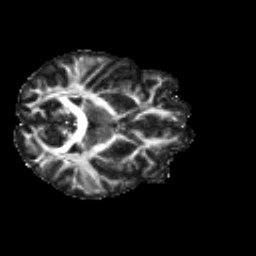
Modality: FA
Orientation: axial
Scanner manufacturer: siemens
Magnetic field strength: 3 T
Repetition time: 4.16 s
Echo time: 0.0806 s